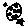
Label: moon